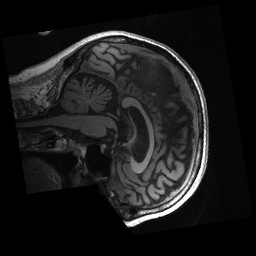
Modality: T1w
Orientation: sagittal
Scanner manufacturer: siemens
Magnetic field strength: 3 T
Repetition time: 2.3 s
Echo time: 0.00285 s